Field crop: maize
Growth stage: 2
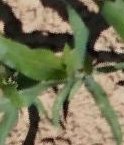
Species: maize